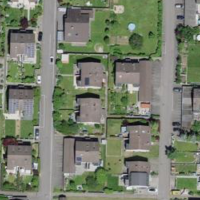
EUNIS habitat code: 54
Species observed at this site:
Milvus milvus